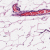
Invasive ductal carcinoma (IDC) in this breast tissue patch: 0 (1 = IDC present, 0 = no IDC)